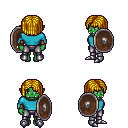
a pixel art fantasy rpg character, female body template, orc, green skin, teal long-sleeve shirt, metal pants, blonde pageboy hairstyle, cloth bracers, metal boots, shield, four views (front, back, left, right), 2x2 character sprite sheet, small pixel art, hard edges, no anti-aliasing